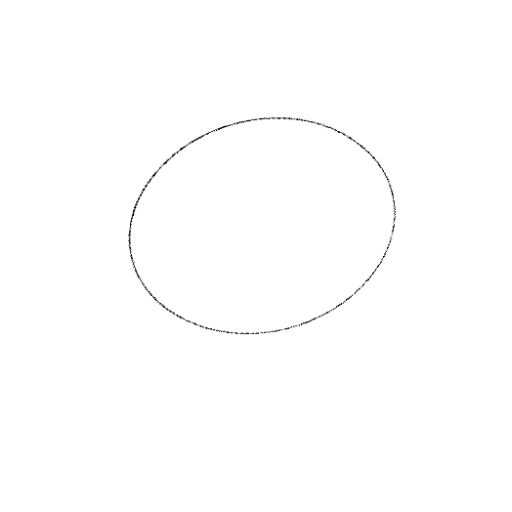
Crossing number: 0